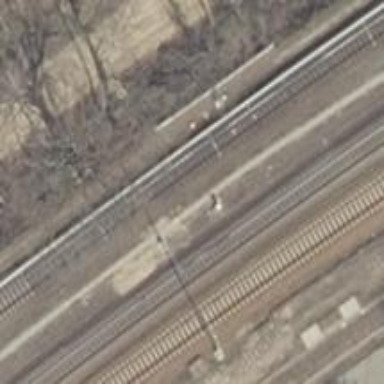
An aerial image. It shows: Railway signal.